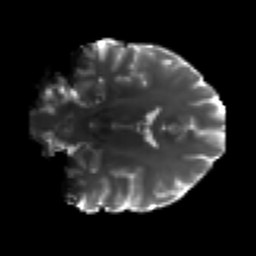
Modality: T2w
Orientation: coronal
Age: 31
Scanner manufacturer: siemens
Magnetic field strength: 3 T
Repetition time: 4.52 s
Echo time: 0.084 s